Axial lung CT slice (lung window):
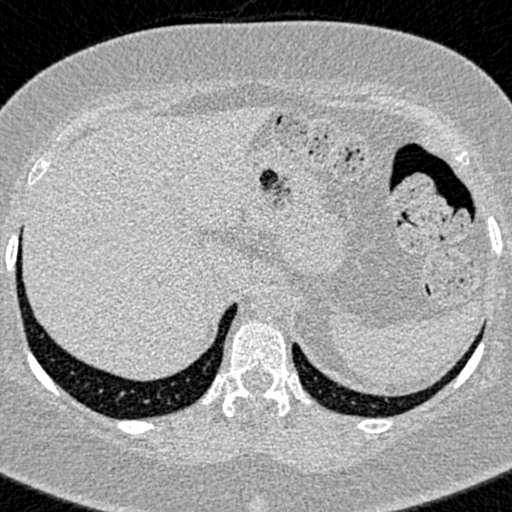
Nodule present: no